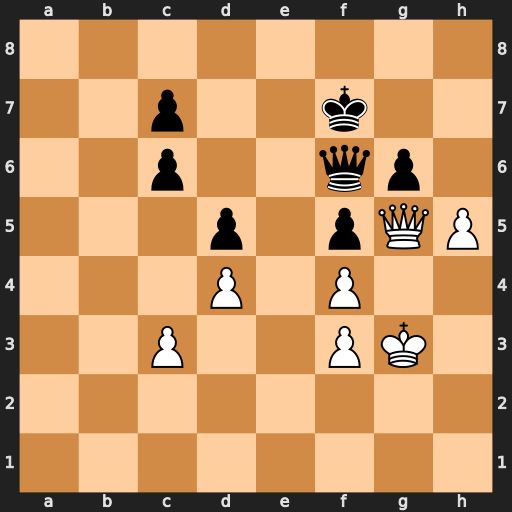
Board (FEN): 8/2p2k2/2p2qp1/3p1pQP/3P1P2/2P2PK1/8/8
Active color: w
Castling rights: -
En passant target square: -
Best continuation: Qxf6+ Kxf6 Kh4 Kg7 Kg5 gxh5 Kxh5